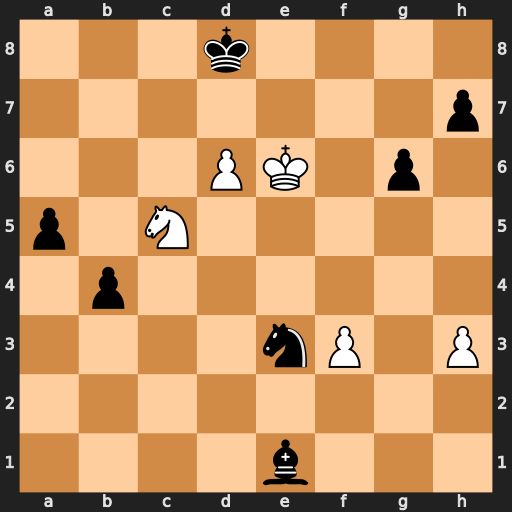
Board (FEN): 3k4/7p/3PK1p1/p1N5/1p6/4nP1P/8/4b3
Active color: w
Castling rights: -
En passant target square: -
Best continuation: Nb7+ Kc8 d7+ Kxb7 d8=Q